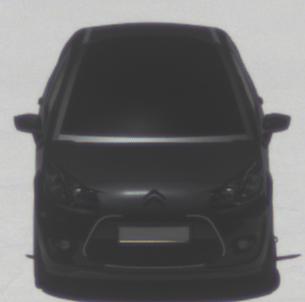
Make: Citroen
Model: C3 1.1
Detailed model: C3 (II)
Model produced from: 2010/01
Model produced until: 2012/03
Doors: 5
Color: black
Road condition: wet road
Daytime: midday
Contrast: high contrast